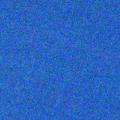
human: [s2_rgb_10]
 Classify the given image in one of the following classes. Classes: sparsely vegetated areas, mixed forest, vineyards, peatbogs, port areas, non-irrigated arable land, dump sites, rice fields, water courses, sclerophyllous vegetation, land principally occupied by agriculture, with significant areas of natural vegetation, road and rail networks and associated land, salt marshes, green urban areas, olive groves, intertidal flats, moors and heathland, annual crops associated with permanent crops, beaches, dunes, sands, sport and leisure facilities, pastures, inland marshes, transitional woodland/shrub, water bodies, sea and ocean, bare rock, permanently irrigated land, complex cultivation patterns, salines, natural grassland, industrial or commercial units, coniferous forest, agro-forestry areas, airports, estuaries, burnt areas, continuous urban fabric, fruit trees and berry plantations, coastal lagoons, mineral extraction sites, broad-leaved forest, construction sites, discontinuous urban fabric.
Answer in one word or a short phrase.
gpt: sea and ocean